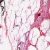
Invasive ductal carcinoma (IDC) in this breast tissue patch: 0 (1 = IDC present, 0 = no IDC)